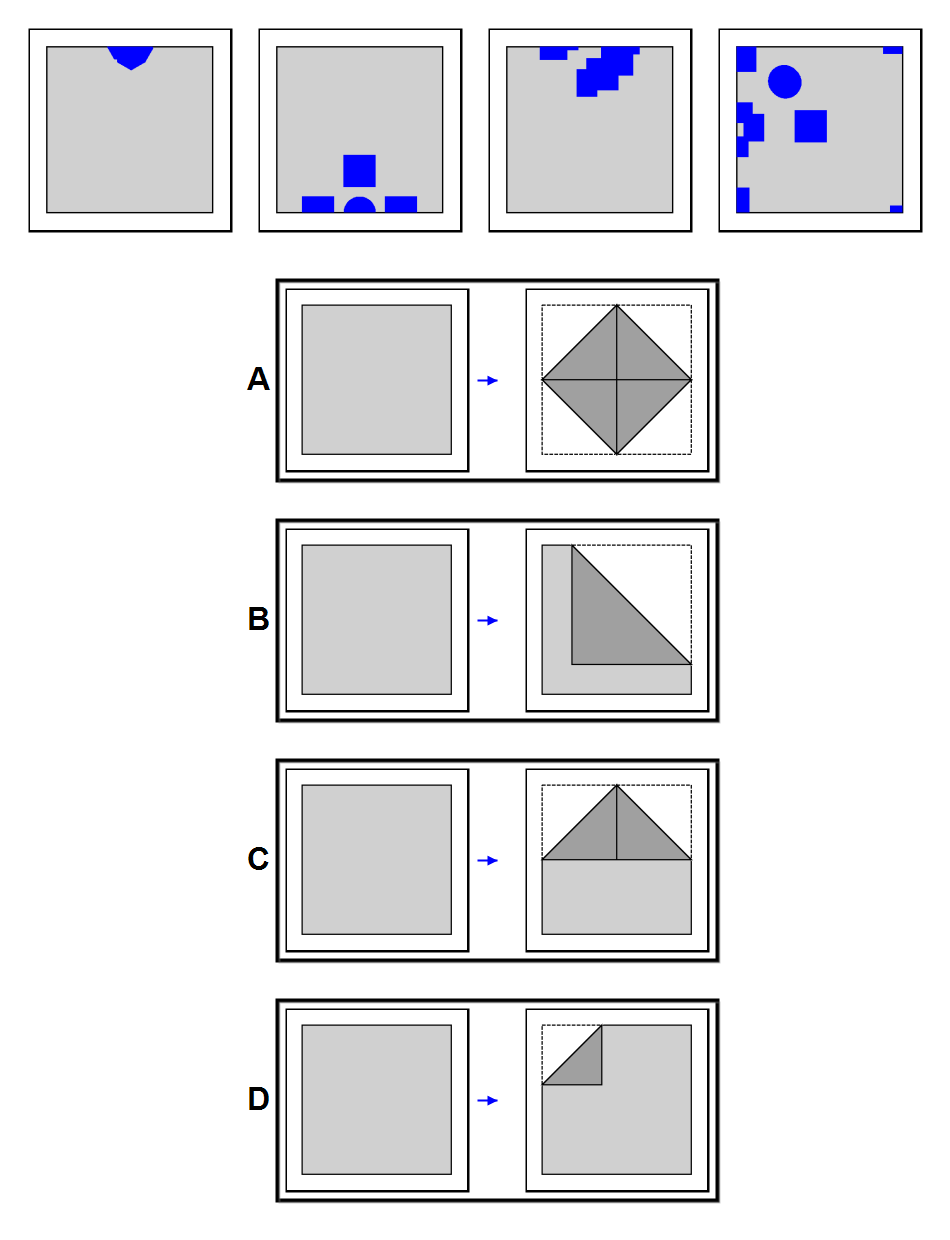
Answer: A